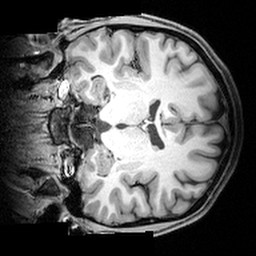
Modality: T1w
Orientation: coronal
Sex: male
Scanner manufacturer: siemens
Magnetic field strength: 3 T
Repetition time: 1.9 s
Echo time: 0.00397 s